Aerial crown-view tile of a tropical tree (Barro Colorado Island, Panama), acquired 20240918:
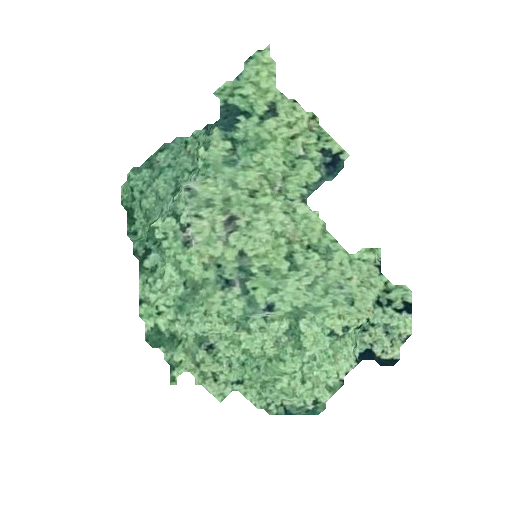
Species: Hieronyma alchorneoides
GBIF accepted scientific name: Hieronyma alchorneoides
Crown area: 97.508 m²